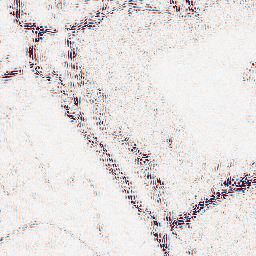
Category: wavelet
Decomposition family: wavelet_dwt
Decomposition parameters: wavelet: db4
level: 2
Upsampling method: bspline
Upsampling parameters: scale: 2
Upsampling scale: 2